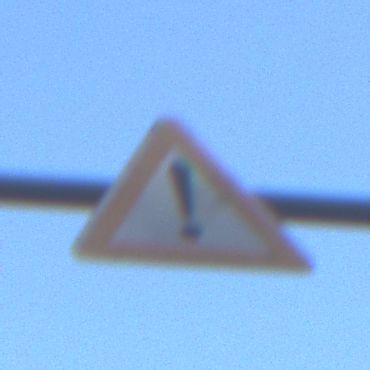
Verkehrszeichen: Gefahrenstelle
Umgebung: Outdoor, Urban
Tageszeit: SunriseSunset
Wetter: PartlyCloudy
Licht: Natural
Jahreszeit: NotSpecified
Kontrast: LowContrast